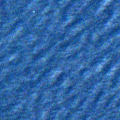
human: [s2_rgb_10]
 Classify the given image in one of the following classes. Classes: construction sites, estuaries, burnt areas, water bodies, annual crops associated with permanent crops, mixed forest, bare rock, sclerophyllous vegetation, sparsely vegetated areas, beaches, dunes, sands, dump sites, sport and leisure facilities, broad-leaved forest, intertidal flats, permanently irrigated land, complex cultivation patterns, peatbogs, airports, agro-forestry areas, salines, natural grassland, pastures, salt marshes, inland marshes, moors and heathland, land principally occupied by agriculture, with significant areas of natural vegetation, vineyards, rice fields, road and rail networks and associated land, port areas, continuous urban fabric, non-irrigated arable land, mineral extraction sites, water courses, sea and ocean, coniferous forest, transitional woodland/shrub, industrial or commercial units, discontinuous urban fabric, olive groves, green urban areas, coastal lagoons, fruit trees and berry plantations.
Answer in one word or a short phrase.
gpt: sea and ocean